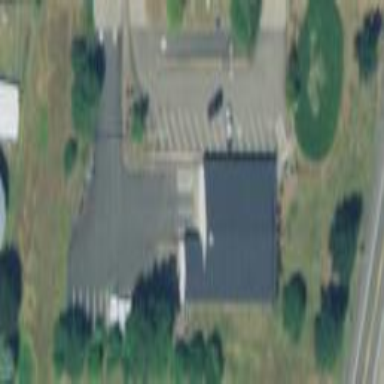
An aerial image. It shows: Post office.